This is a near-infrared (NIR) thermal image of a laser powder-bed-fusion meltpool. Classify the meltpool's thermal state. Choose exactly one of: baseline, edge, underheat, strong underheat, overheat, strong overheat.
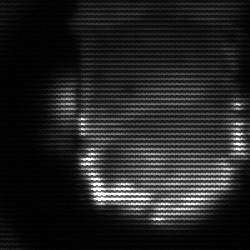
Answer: baseline